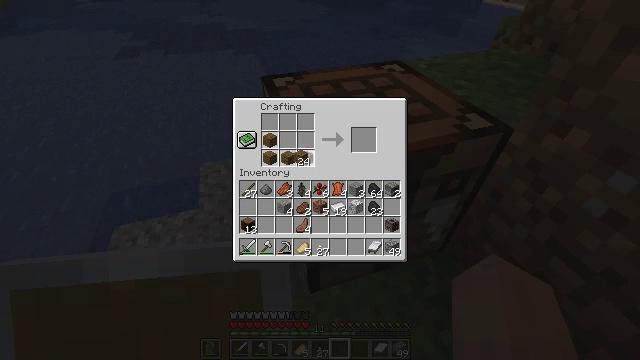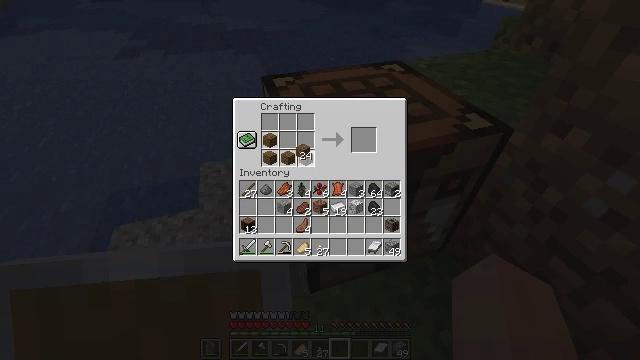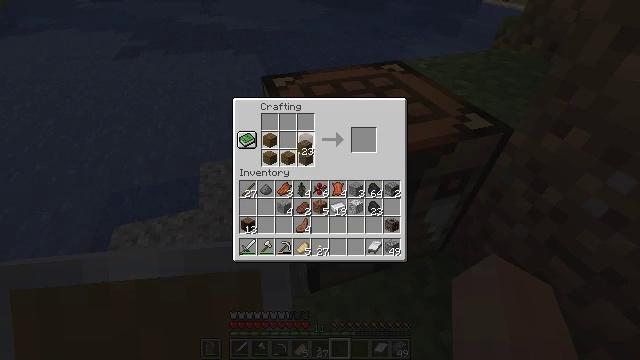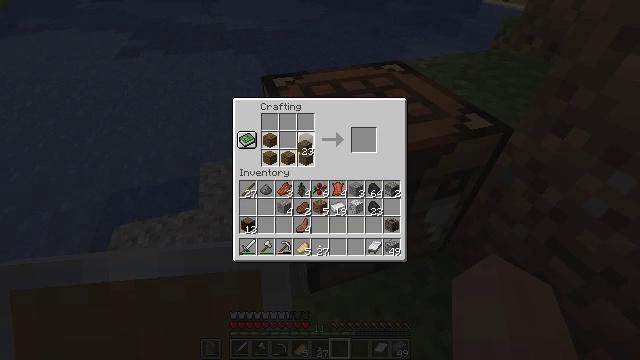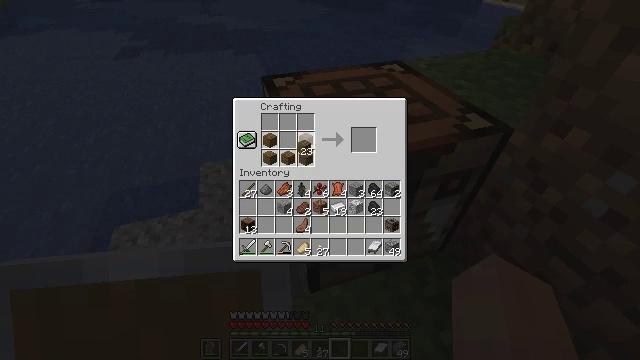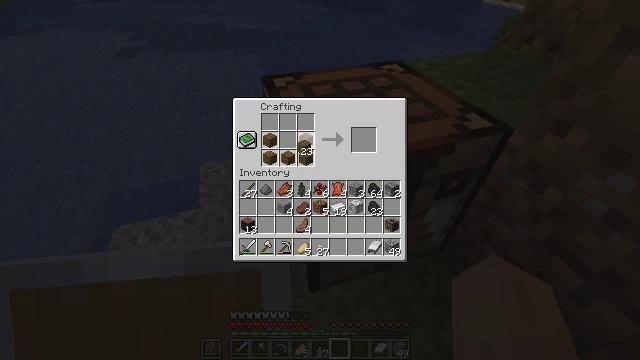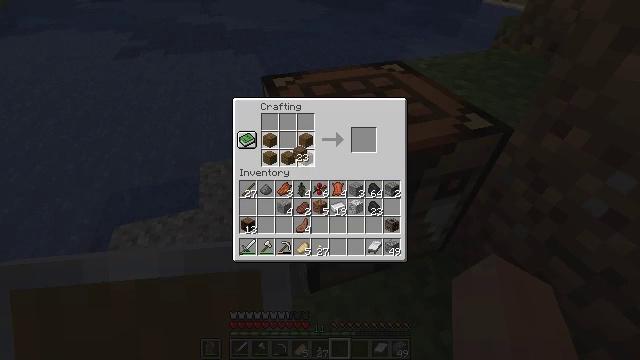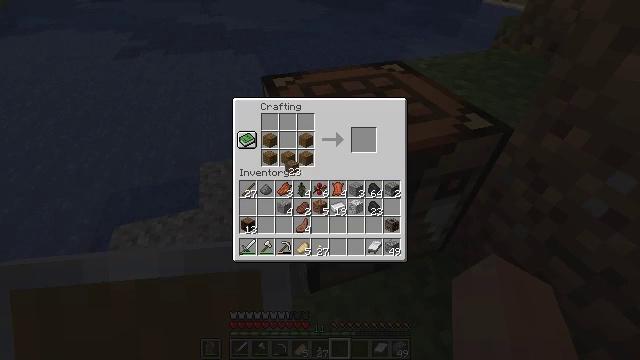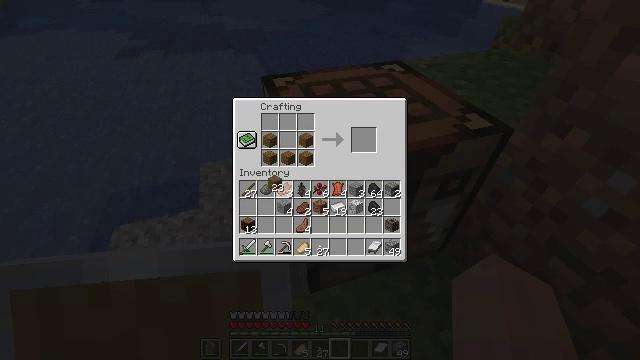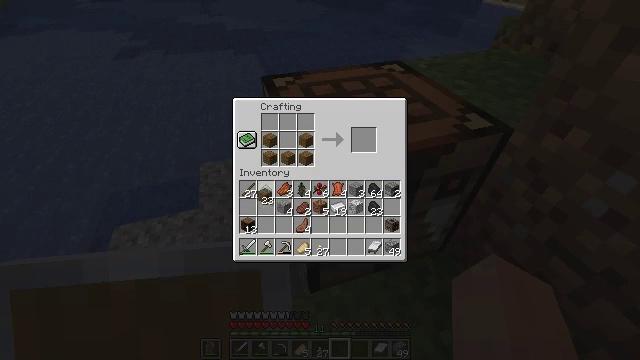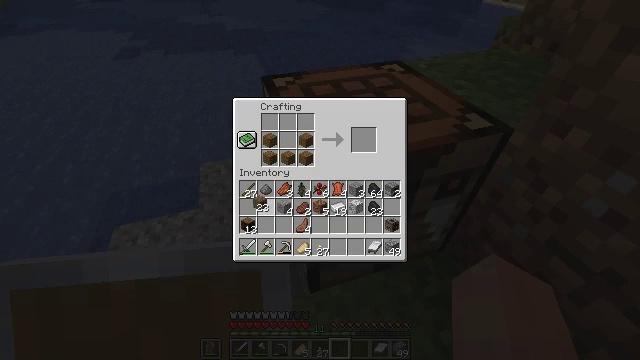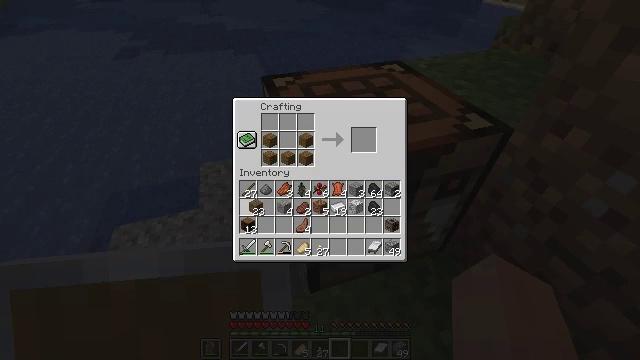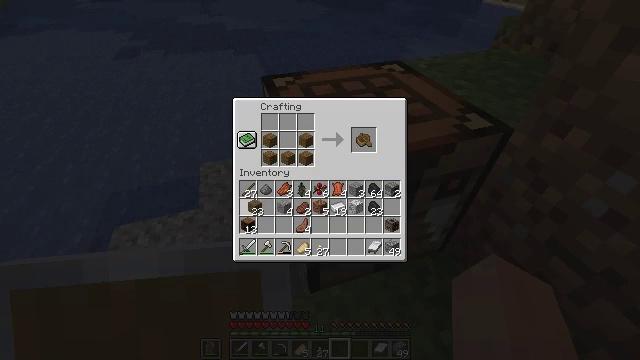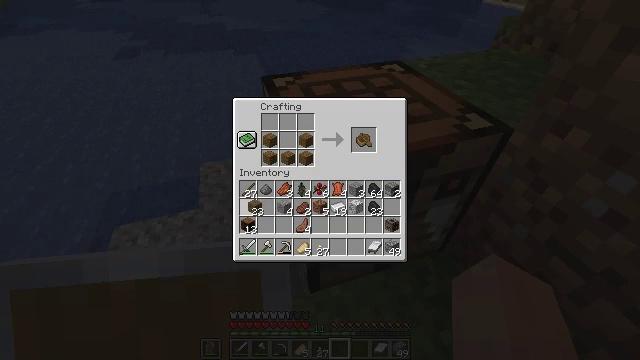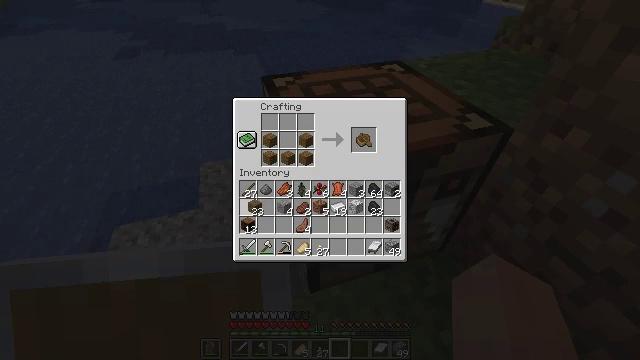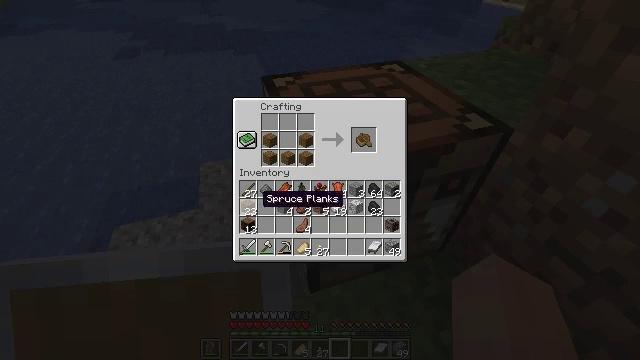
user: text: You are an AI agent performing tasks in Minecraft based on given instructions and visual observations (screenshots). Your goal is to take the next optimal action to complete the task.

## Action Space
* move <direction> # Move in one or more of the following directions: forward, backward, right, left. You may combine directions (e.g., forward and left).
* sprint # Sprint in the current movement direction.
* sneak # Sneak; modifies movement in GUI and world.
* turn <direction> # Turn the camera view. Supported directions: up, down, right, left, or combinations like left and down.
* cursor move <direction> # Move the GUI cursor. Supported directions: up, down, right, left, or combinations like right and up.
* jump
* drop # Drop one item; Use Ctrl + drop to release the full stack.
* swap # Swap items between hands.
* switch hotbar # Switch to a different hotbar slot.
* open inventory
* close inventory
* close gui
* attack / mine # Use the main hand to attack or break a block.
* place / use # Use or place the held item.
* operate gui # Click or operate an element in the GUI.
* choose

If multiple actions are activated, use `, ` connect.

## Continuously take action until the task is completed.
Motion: motion action
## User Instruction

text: Use spruce planks to craft a spruce boat.
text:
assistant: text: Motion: choose
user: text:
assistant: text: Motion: choose
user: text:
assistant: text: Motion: choose
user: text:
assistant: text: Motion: choose
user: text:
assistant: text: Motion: choose
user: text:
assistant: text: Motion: choose
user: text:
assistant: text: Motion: cursor move left and down
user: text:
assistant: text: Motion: cursor move left and down
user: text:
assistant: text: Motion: cursor move left and down
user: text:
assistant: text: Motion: cursor move down
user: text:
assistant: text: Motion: no_op
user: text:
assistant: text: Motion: no_op
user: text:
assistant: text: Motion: operate gui
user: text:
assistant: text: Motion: operate gui
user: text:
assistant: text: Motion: no_op
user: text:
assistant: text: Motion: no_op
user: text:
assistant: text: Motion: cursor move right
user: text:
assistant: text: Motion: cursor move right and up
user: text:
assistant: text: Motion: sneak, cursor move right and up
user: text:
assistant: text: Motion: sneak, cursor move right and up
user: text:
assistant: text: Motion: sneak, cursor move right and up
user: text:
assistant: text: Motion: sneak
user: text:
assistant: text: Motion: sneak, operate gui
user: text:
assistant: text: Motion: sneak, operate gui
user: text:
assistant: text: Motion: sneak, operate gui
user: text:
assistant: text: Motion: sneak
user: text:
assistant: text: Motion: sneak
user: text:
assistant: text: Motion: sneak